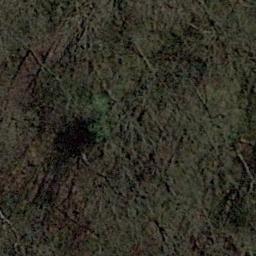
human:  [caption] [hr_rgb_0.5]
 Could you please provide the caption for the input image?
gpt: The forest has some sparse green trees randomly arranged and the forest soil is deep yellow .

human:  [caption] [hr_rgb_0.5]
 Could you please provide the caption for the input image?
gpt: The forest is on the bare land .

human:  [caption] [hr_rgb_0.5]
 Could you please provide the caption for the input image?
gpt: Many withered trees are in a forest .

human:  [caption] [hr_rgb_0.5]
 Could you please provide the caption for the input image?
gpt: This is a dense forest .

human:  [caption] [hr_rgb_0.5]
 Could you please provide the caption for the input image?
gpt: A sparse forest with some withered trees .